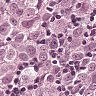
Metastatic tissue present: yes